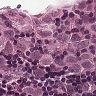
Metastatic tissue present: yes